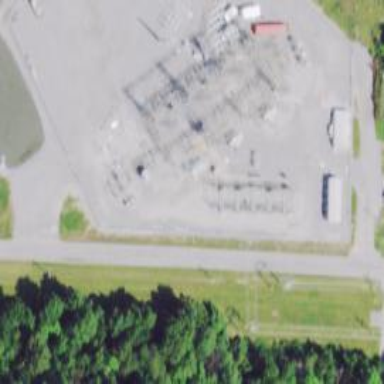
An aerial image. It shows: Fenced power substation at the transmission level.